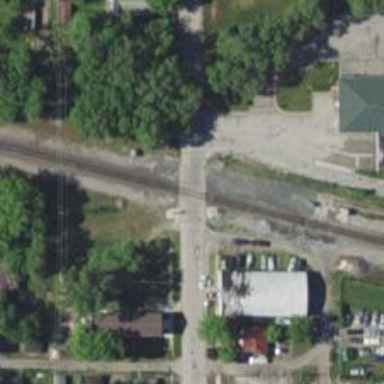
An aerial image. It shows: Level crossing along the railway.